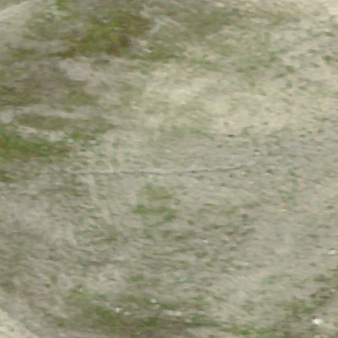
Label: other